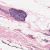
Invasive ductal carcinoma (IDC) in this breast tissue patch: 0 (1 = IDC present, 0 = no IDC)